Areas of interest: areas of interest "Factory"
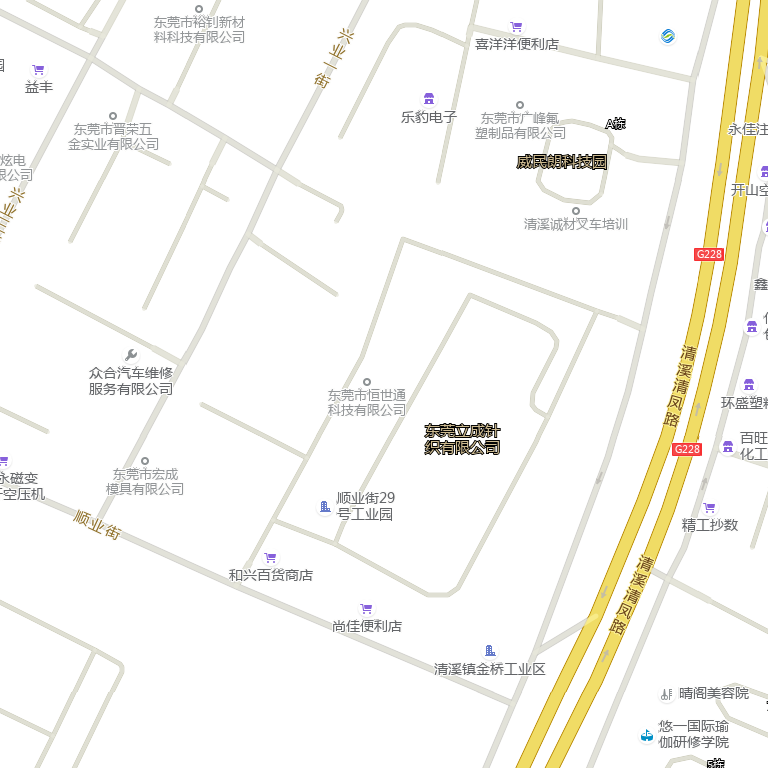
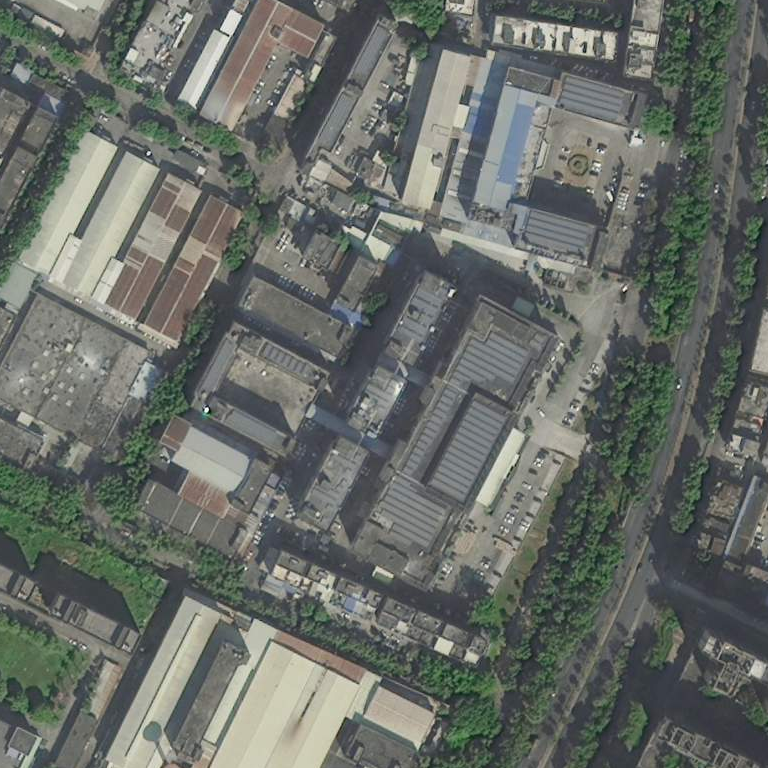